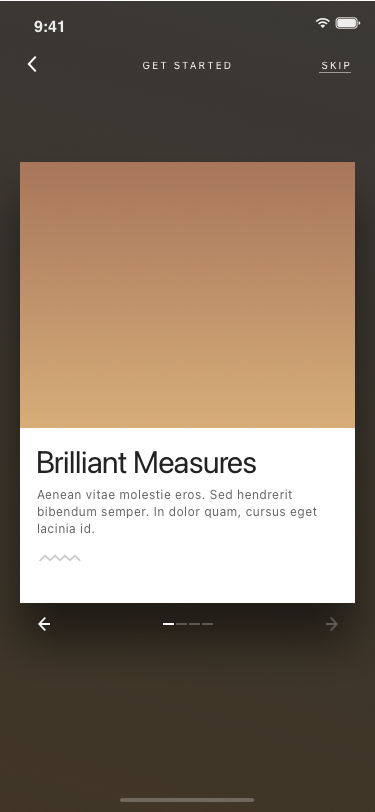
Text in this UI design:
Aenean vitae molestie eros. Sed hendrerit bibendum semper. In dolor quam, cursus eget lacinia id.
Brilliant Measures
skip
get started
9:41